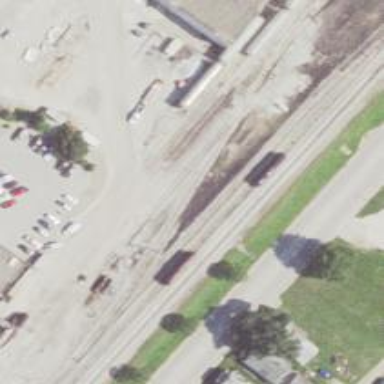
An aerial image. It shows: Railway yard.